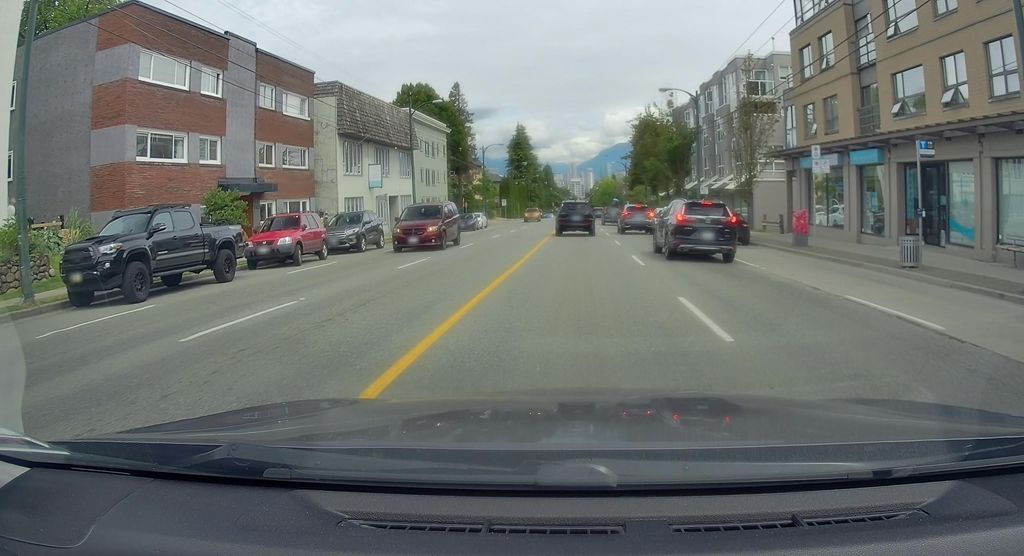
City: vancouver